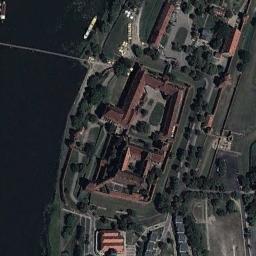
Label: palace